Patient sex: M
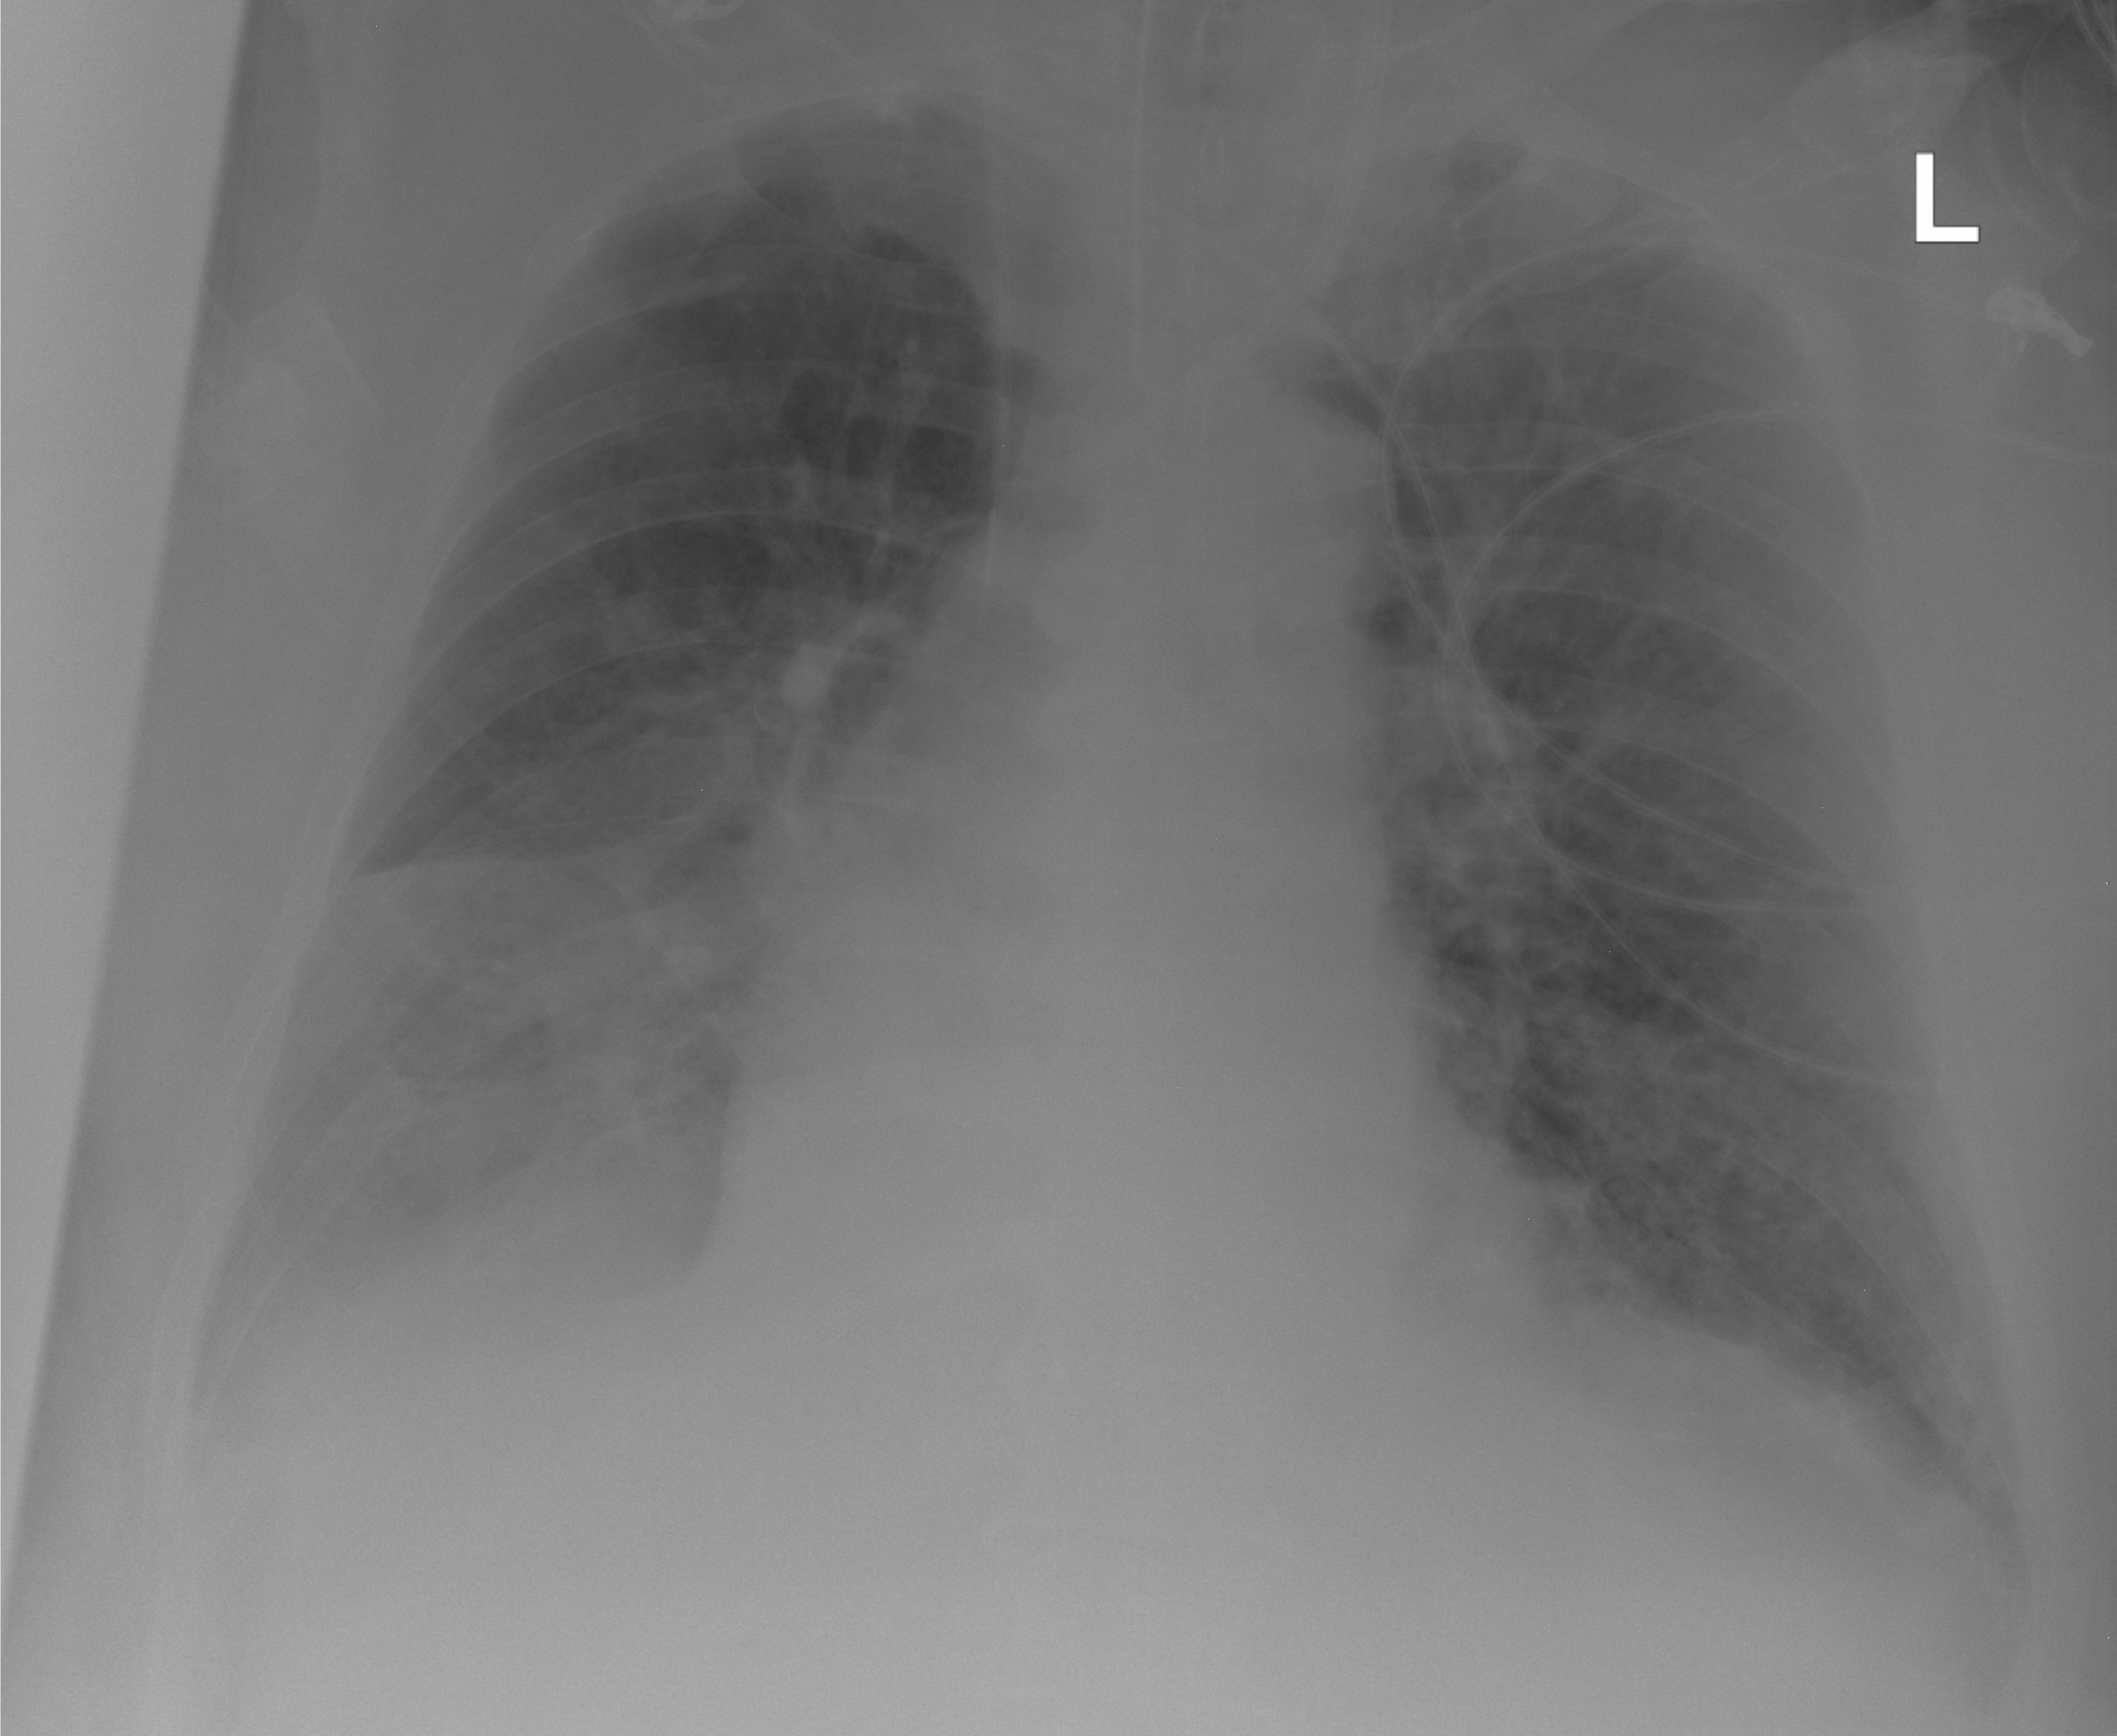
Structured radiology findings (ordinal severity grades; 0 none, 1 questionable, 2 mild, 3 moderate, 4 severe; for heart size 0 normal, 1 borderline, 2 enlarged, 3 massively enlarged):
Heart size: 1
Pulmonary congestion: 3
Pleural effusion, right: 2
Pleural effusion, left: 1
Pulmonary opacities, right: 2
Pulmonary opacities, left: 2
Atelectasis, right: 2
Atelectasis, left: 2